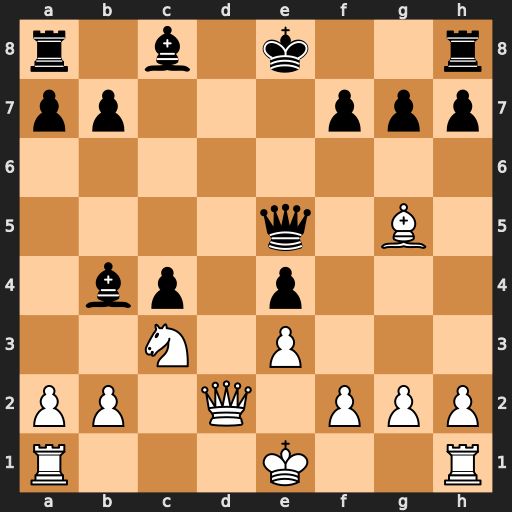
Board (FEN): r1b1k2r/pp3ppp/8/4q1B1/1bp1p3/2N1P3/PP1Q1PPP/R3K2R
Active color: w
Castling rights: KQkq
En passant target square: -
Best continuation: Qd8#